【题型】解答题　【知识点】平面几何　【难度】easy
如图，$AC = CD$，$AE = BE$，$\angle ACD = \angle AEB = 90^\circ$，$BD$、$CE$ 交于点 $F$，求 $\angle EFD$ 的度数。

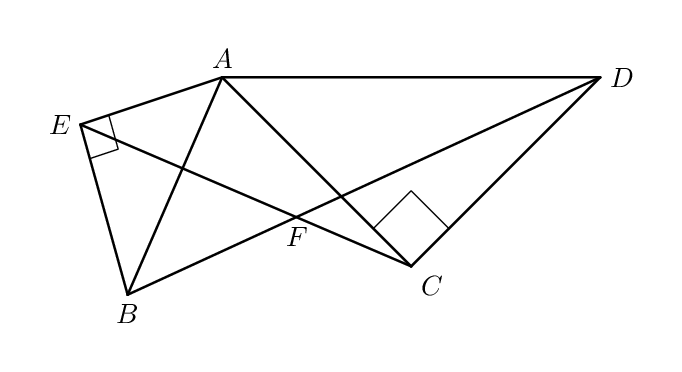
【解答】
【答案】$135^\circ$

【分析】由勾股定理得，$AB = \sqrt{AE^2 + BE^2} = \sqrt{2}AE$，$AD = \sqrt{AC^2 + CD^2} = \sqrt{2}AC$，由 $\angle EAC = \angle BAD$，$\dfrac{AE}{AB} = \dfrac{1}{\sqrt{2}} = \dfrac{AC}{AD}$，可证 $\triangle EAC \backsim \triangle BAD$，则 $\angle ACE = \angle ADB$，$\angle DFC = 180^\circ - \angle CDF - \angle FCD = 45^\circ$，根据 $\angle EFD = 180^\circ - \angle DFC$，计算求解即可。

【详解】解：$\because AC = CD$，$AE = BE$，$\angle ACD = \angle AEB = 90^\circ$，

$\therefore \angle EAB = 45^\circ$，$\angle CDA = \angle CAD = 45^\circ$，

由勾股定理得，$AB = \sqrt{AE^2 + BE^2} = \sqrt{2}AE$，$AD = \sqrt{AC^2 + CD^2} = \sqrt{2}AC$，

$\therefore \angle EAB + \angle BAC = \angle BAC + \angle CAD$，即 $\angle EAC = \angle BAD$，

又$\because \dfrac{AE}{AB} = \dfrac{1}{\sqrt{2}} = \dfrac{AC}{AD}$，

$\therefore \triangle EAC \backsim \triangle BAD$，

$\therefore \angle ACE = \angle ADB$，

$\therefore \angle DFC = 180^\circ - \angle CDF - \angle FCD = 180^\circ - (\angle CDA - \angle ADB) - (\angle ACD + \angle ACE) = 45^\circ$，

$\therefore \angle EFD = 180^\circ - \angle DFC = 135^\circ$，

$\therefore \angle EFD$ 的度数为 $135^\circ$。

【点睛】本题考查了等腰三角形的性质，勾股定理，相似三角形的判定与性质，三角形内角和定理等知识。熟练掌握等腰三角形的性质，勾股定理，相似三角形的判定与性质，三角形内角和定理是解题的关键。